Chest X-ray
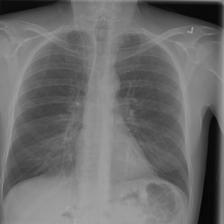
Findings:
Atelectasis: negative
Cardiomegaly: negative
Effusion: negative
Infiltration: negative
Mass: negative
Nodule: negative
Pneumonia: negative
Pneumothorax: negative
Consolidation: negative
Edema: negative
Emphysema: negative
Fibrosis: negative
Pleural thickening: negative
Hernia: negative